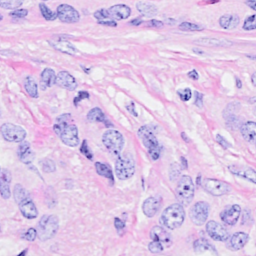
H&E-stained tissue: Breast